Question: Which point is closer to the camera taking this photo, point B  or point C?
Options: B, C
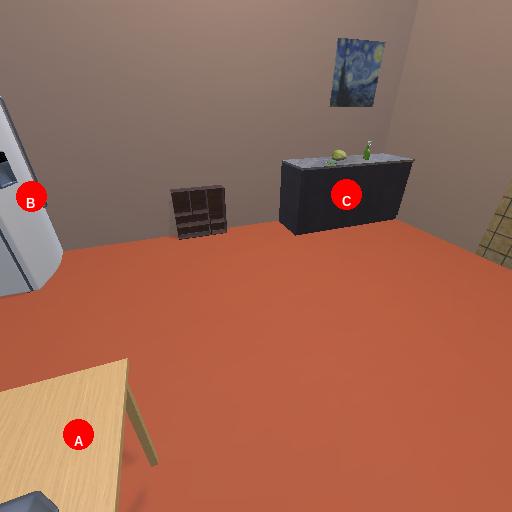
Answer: B